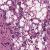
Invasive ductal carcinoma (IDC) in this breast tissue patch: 1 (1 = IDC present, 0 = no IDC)